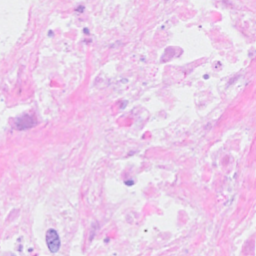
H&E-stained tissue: Breast